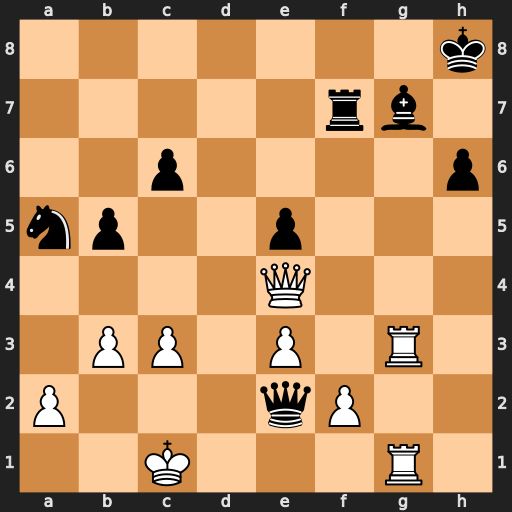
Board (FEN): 7k/5rb1/2p4p/np2p3/4Q3/1PP1P1R1/P3qP2/2K3R1
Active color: w
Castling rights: -
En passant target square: -
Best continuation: Rxg7 Rxg7 Qxe5 Qe1+ Rxe1